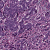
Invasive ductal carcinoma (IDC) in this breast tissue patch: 1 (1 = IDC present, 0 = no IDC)